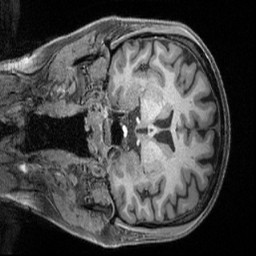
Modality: T1w
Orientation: coronal
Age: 28
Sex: female
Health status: healthy
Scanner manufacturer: siemens
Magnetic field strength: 3 T
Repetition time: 2.4 s
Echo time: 0.00222 s